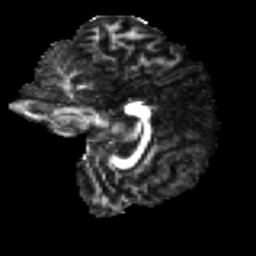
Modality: FA
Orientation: sagittal
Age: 25
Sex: male
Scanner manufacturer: ge
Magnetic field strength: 3 T
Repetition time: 7.8 s
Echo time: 0.0606 s